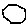
Label: hexagon